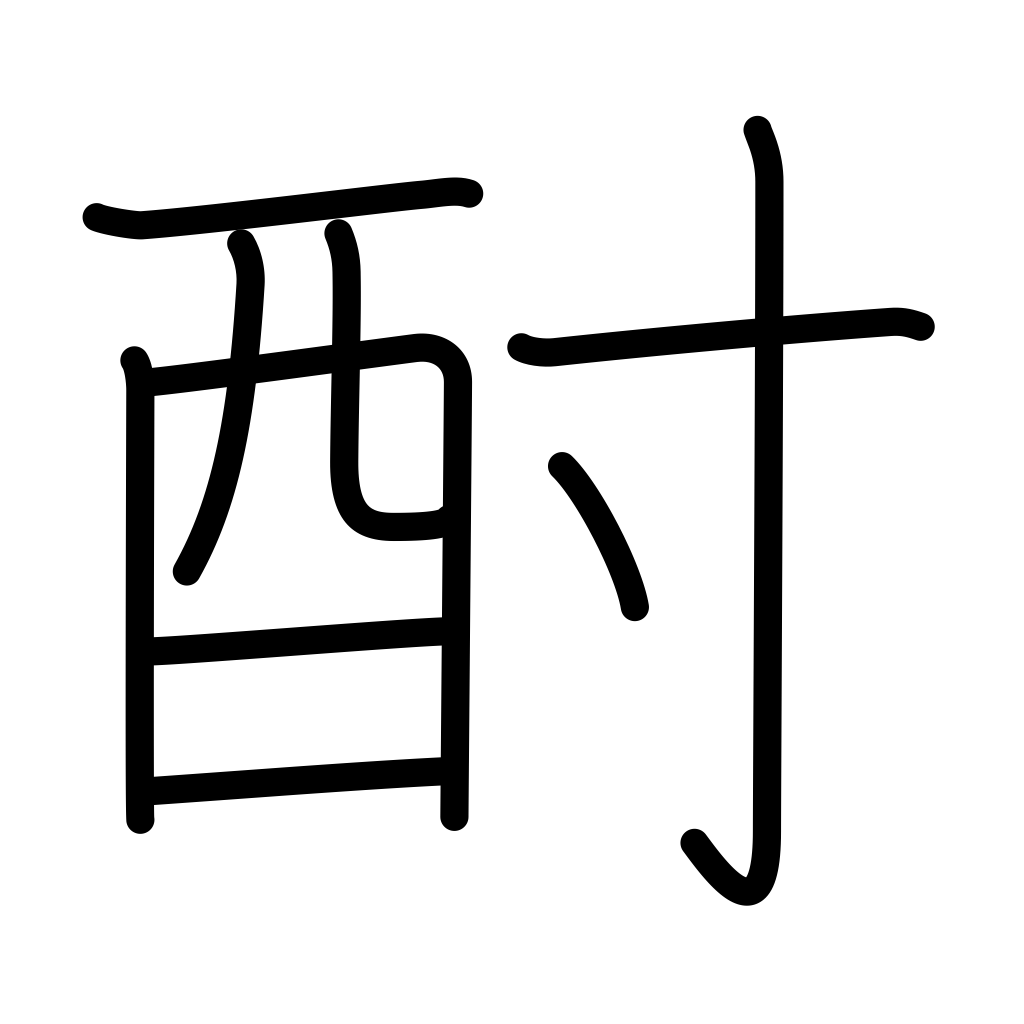
Meaning: sake